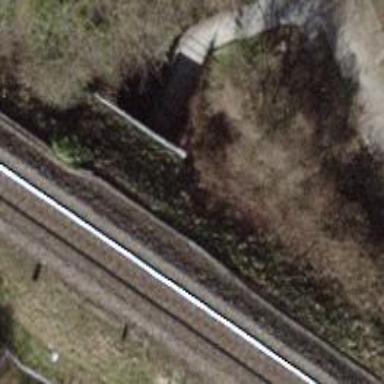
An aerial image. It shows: Footway tunnel.